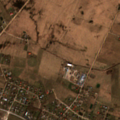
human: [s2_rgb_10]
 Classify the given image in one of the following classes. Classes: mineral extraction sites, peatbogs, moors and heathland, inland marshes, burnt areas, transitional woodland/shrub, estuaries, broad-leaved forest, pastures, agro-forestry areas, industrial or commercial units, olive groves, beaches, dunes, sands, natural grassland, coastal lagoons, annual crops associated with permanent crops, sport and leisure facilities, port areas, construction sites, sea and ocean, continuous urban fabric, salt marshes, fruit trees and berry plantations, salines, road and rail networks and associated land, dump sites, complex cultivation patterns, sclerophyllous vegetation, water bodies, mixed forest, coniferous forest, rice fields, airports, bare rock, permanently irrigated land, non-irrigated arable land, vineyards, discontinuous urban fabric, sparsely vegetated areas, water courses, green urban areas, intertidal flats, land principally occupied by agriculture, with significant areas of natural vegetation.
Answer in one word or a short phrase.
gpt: discontinuous urban fabric, non-irrigated arable land, pastures, complex cultivation patterns, water bodies